Question: I use a library called <URL> that I instantiate on my page load like that:
'''
new AnimOnScroll( this.find('#grid' ), {
minDuration : 0.4,
maxDuration : 0.7,
viewportFactor : 0.2
} );
'''
As shown in the code, the AnimOnScroll object instance is attached to a 'div'with '#grid' id.
In the AnimOnScroll javascript file, another library (<URL>:
'''
function AnimOnScroll( el, options ) {
this.el = el;
this._init();
}
AnimOnScroll.prototype = {
_init : function() {
var self = this;
imagesLoaded( this.el, function() {
// initialize masonry
new Masonry( self.el, {
itemSelector: 'li',
transitionDuration : 0
} );
'''
I want to access masonry methods but I can't find how to reach its object instance within AnimOnScroll.
I managed to reload the items by recreating a new instance of AnimOnScroll everytime but I want to learn how to do it cleanly in this case (still new to javascript).
Thanks for your help!
I gave it another try to test @Nick L. answer. It turns out that if I use 'self.prototype.masonry = new Masonry( ...' I get an error:
'Uncaught TypeError: Cannot set property 'masonry' of undefined'
If I replace this line with 'self.masonry = new Masonry( ...' it works fine. I can get the AnimOnLoad object showing on the console with masonry exposed
Following how you named your variables, I get that by logging 'scroll'. if I try to log 'masonry' (i.e. 'scroll.masonry') it appears as 'undefined'.
Any idea?
When looking at the callback logs in the instantiation of AnimOnScroll, I realized the object is created after my page is rendered. That was my first mistake, trying to call it when it wasn't loaded.
My second mistake was to assume that I could use masonry methods without display issue. This object (AnimOnScoll) attach a "shown" class to each object to handle the transitions and keep track of the scrolling position.
I would have to rewrite a method for each masonry method I need to use. Bottom line: I will choose the path of less resistance, re-creating the AnimOnScroll object instance every time I need a refresh. that's working fine. For those interested, I use the helper that provide the displayed items collection. Just before it returns it, I added:
'''
Meteor.setTimeout(function(){
if(typeof scroller!=undefined){scroller= new AnimOnScroll(.......)}
},100);
'''
That way, AnimOnScroll reloads right after my page is updated and it works smoothly.
And I'll validate your answer, @Nick L. because it was nice of you to help me :-)
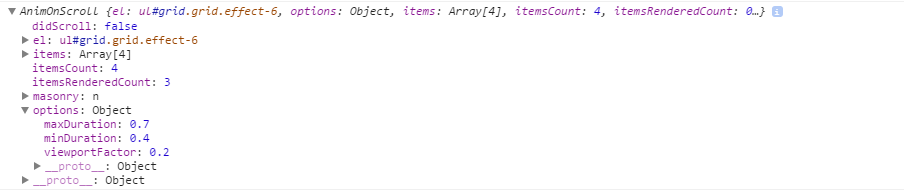
Answer: In order to access an object methods, you need to have somehow access to the object itself, in general terms.
I suggest you add a masonry property containing the 'Masonry' instance on the object using 'self', then pass the constructed object there:
'''
//Warning: Untested code
AnimOnScroll.prototype = {
_init : function() {
var self = this;
imagesLoaded( this.el, function() {
// initialize masonry
self.masonry = new Masonry( self.el, {
itemSelector: 'li',
transitionDuration : 0
} );
}
}
'''
Then, access the 'Masonry' object by doing:
'''
var scroll = new AnimOnScroll();
var masonry = scroll.masonry;
//etc
'''
EDIT: Consider checking step-by-step several times using a debugger or 'console.log' whether or not the object is invoked, starting from where you call its constructor up to where it is called and not found, in order to ensure its correct construction and usage.